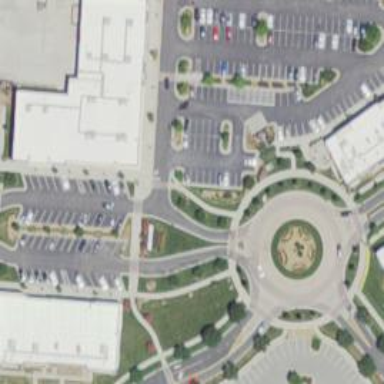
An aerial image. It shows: Unclassified asphalt road with roundabout junction. There are separate sidewalks along the road.